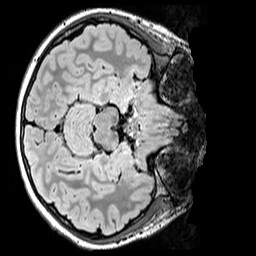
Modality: FLAIR
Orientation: axial
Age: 10
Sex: male
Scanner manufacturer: siemens
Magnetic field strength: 3 T
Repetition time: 5 s
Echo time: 0.388 s